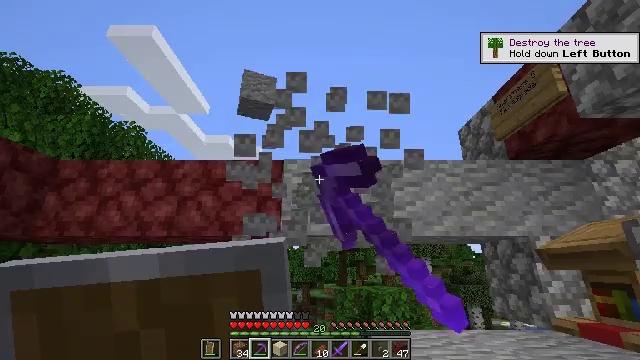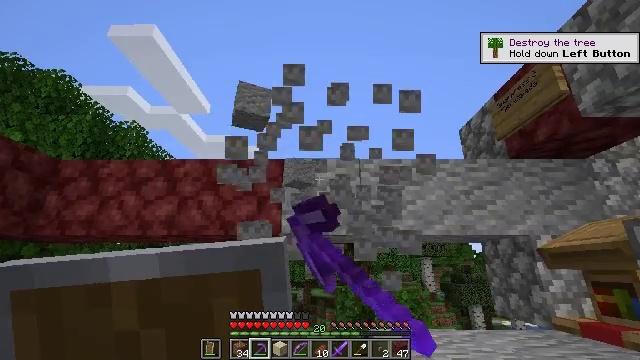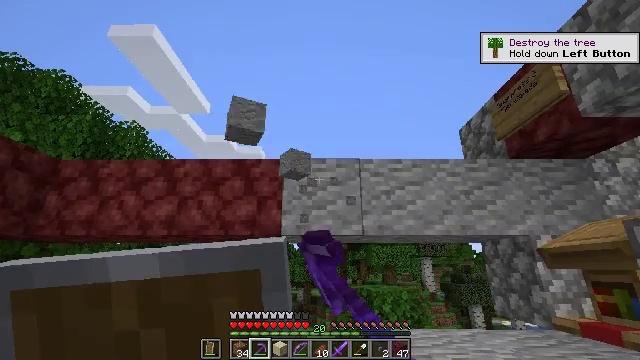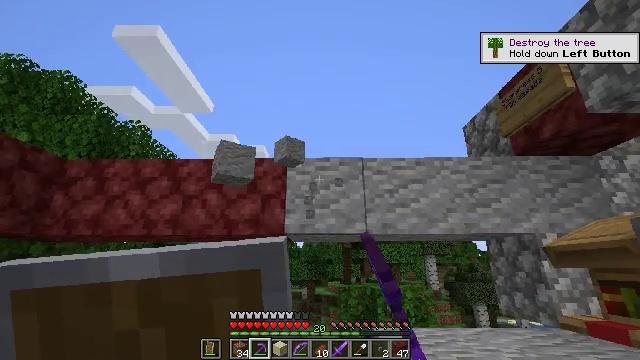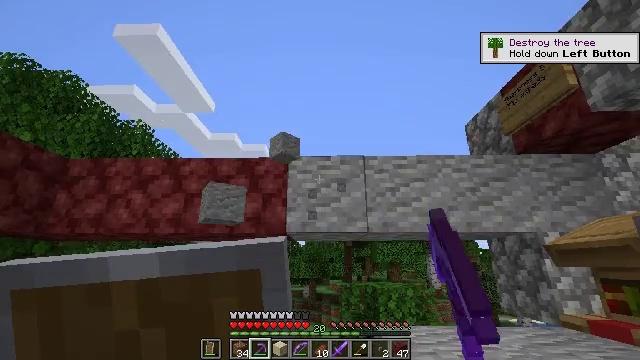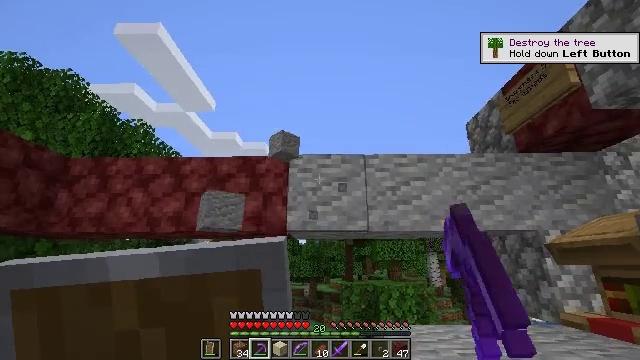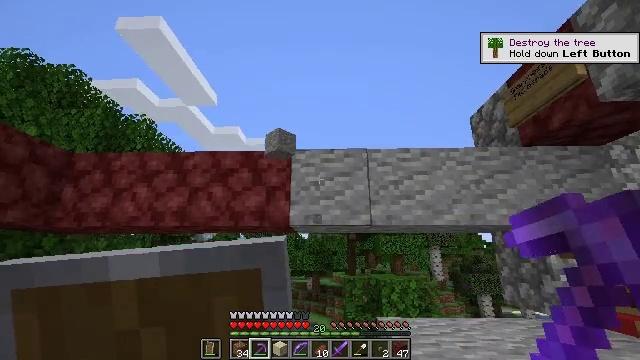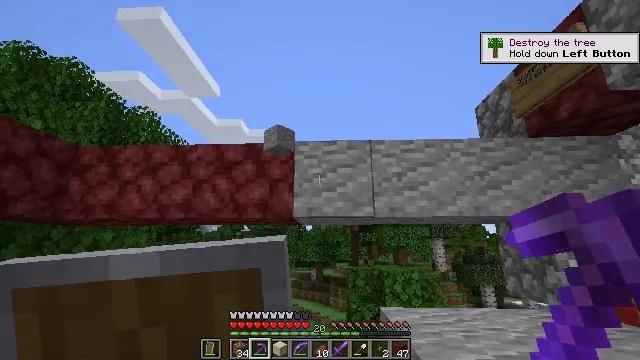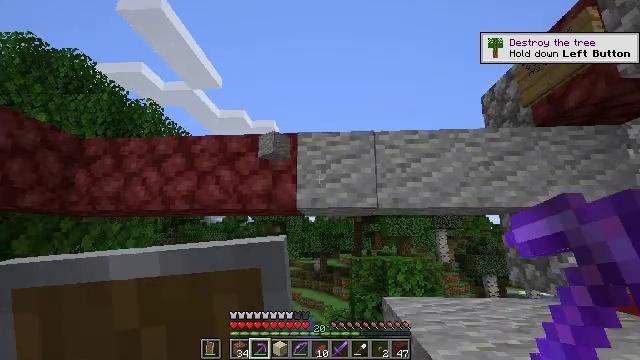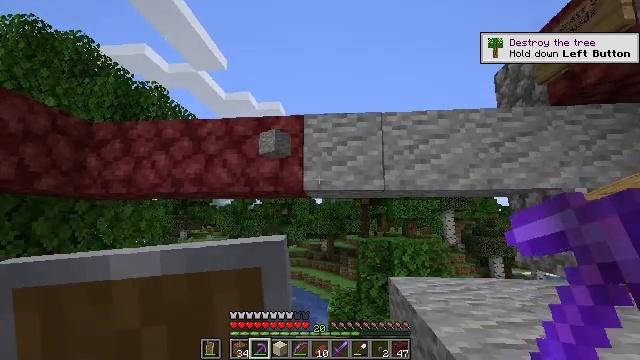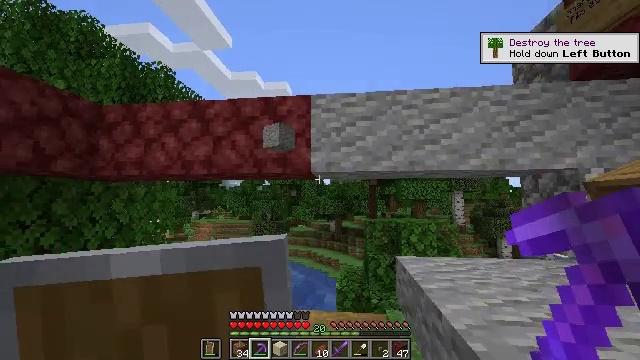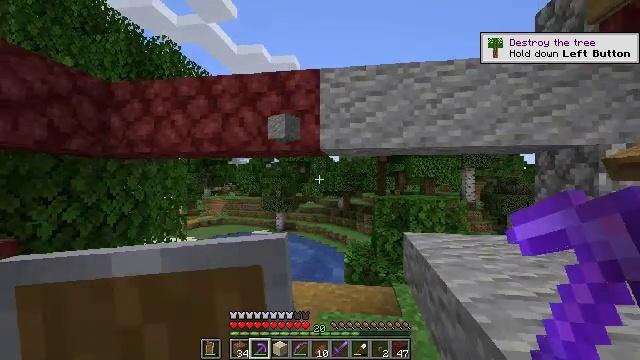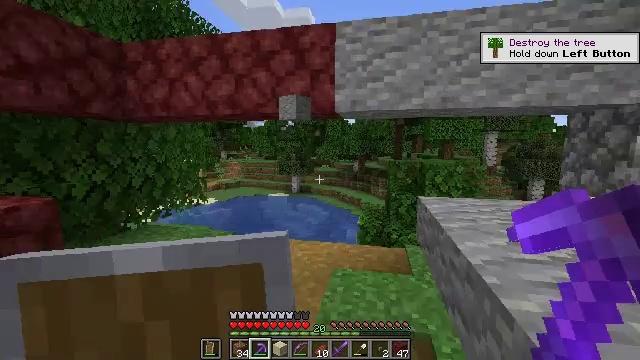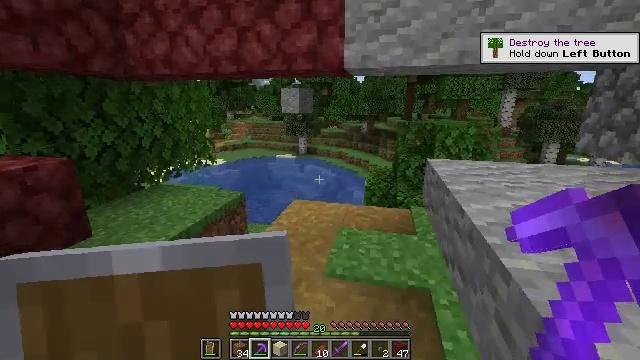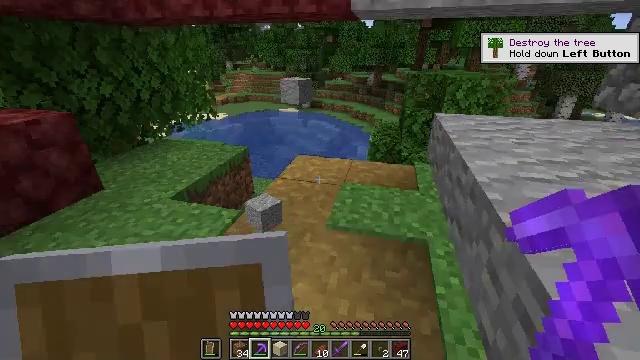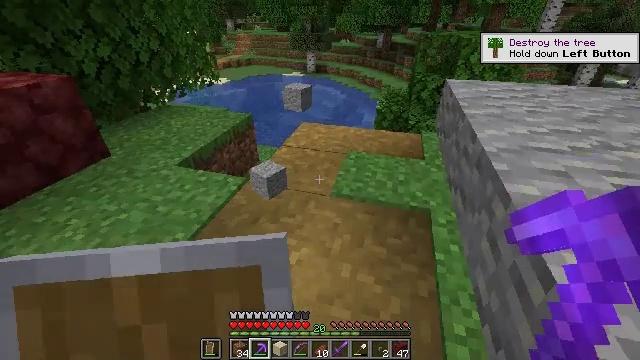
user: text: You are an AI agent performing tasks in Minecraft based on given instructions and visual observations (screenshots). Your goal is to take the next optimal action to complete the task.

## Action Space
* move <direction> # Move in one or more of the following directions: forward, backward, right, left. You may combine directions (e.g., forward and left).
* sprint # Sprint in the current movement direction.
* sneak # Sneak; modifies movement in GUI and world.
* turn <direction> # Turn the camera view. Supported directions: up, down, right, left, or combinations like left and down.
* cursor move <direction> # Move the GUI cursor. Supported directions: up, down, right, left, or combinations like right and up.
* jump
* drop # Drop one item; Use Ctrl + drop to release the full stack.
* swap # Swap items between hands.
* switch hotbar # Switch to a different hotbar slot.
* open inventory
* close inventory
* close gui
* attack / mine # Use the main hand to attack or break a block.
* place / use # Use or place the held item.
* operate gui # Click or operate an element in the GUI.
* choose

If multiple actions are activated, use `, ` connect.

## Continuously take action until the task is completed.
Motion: motion action
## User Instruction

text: Break the iron door.
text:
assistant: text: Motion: attack / mine
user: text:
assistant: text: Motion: no_op
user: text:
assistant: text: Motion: no_op
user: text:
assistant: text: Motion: no_op
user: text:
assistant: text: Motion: no_op
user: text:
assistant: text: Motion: turn down
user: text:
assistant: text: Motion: turn down
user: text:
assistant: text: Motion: turn down
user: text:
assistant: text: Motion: turn left and down
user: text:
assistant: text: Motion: turn left and down
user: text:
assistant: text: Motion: turn left and down
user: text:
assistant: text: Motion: turn left and down
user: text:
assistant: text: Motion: turn left and down
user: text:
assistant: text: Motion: turn down
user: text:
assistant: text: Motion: turn left and down
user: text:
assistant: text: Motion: turn down
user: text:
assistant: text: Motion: turn down
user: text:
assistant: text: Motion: no_op
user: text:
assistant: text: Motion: no_op
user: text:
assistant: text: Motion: move forward and move left
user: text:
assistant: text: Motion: move forward and move left
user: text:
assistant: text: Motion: move forward and move left
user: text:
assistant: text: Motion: move forward and move left
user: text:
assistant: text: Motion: move forward and move left
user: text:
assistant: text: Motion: move forward and move left, turn right
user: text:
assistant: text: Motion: move forward, turn right
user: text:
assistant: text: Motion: move forward, turn right and down
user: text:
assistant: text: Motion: move forward, turn right and down
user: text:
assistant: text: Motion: move forward, turn right and down
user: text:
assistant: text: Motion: move forward, turn right and down